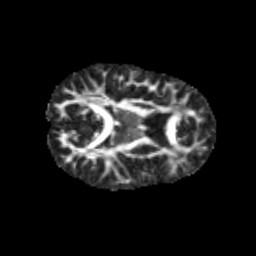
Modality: FA
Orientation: axial
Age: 10
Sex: female
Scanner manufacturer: siemens
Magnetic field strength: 3 T
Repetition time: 3.8 s
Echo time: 0.07 s